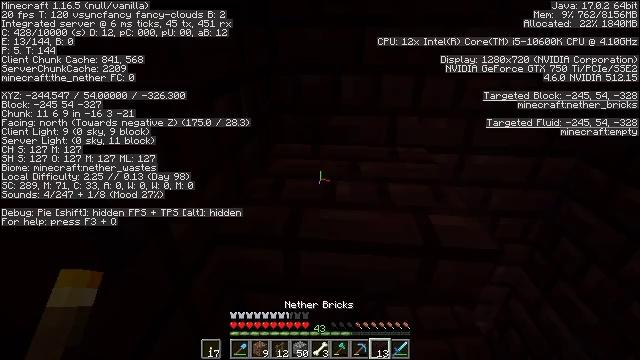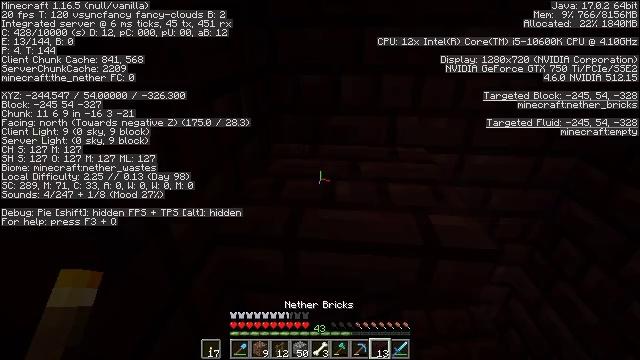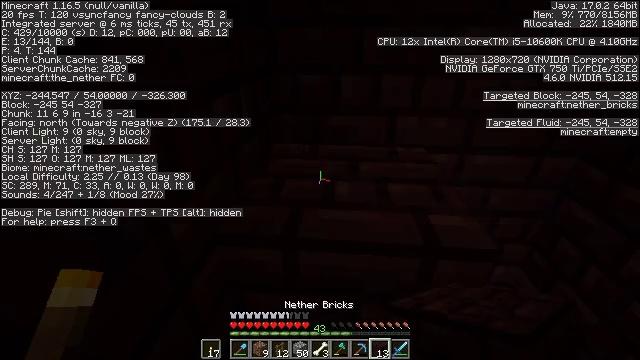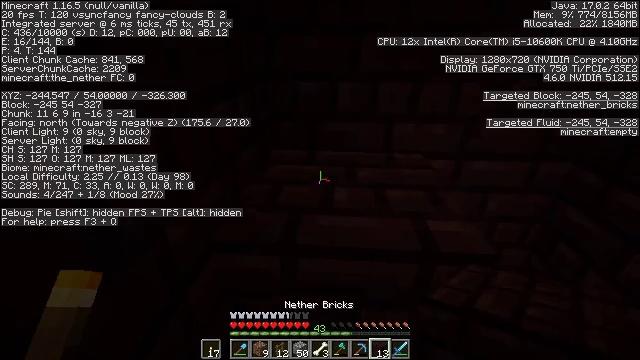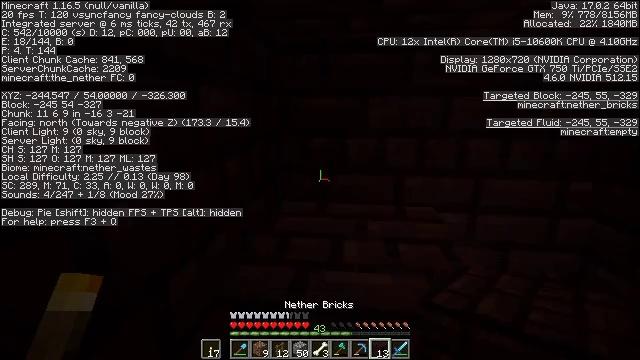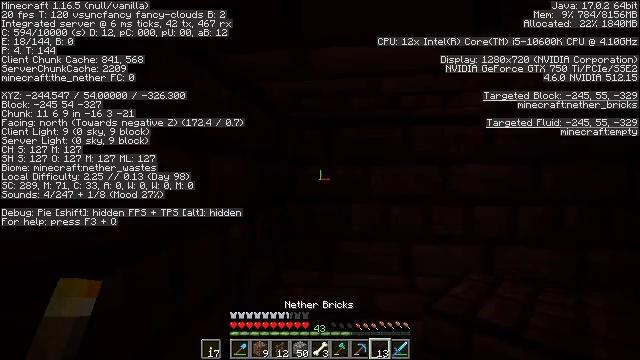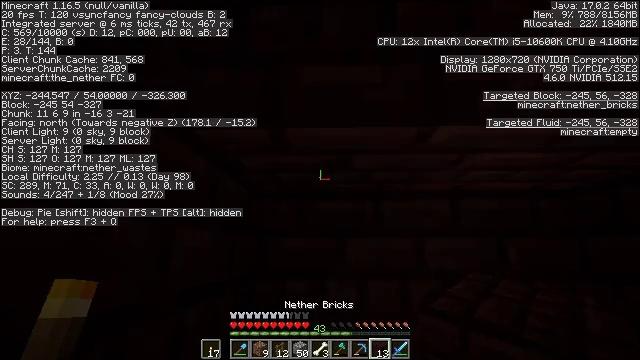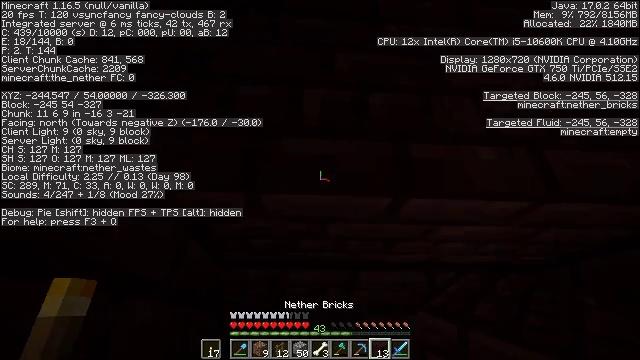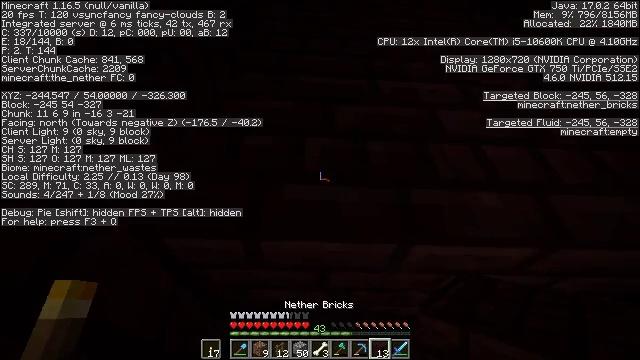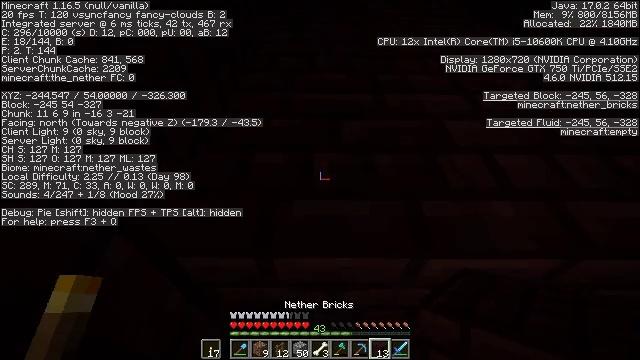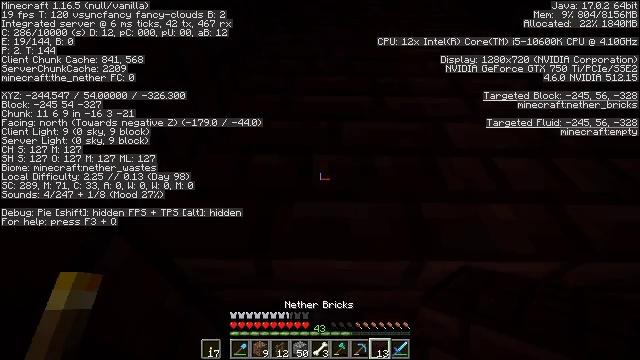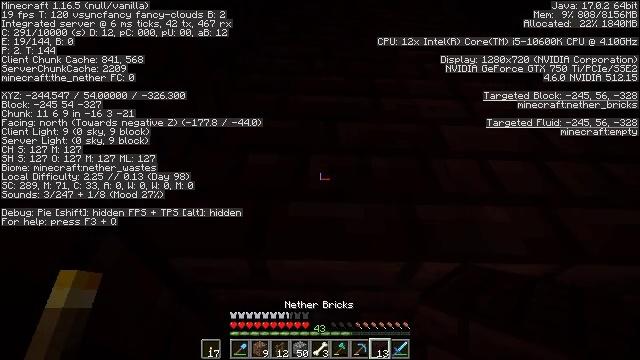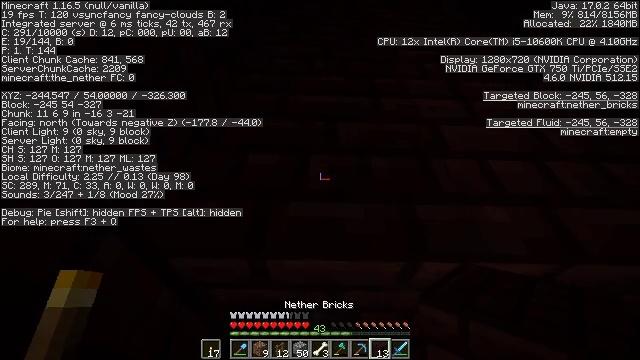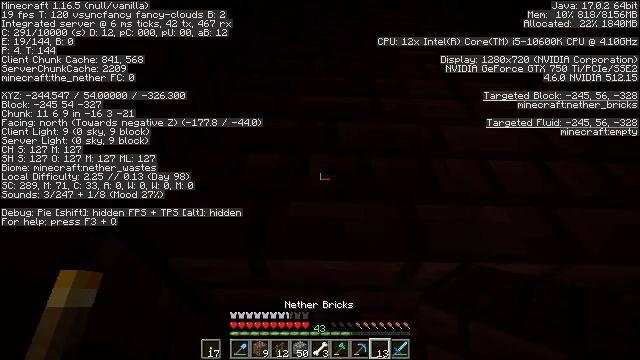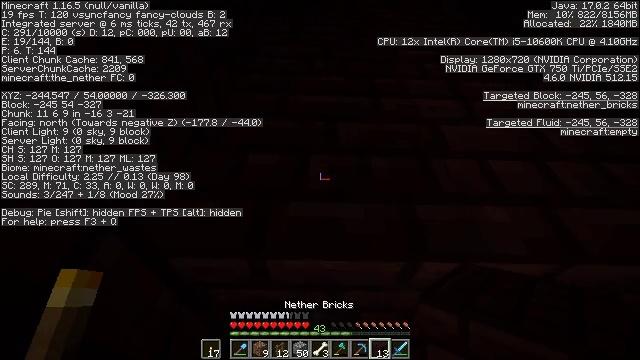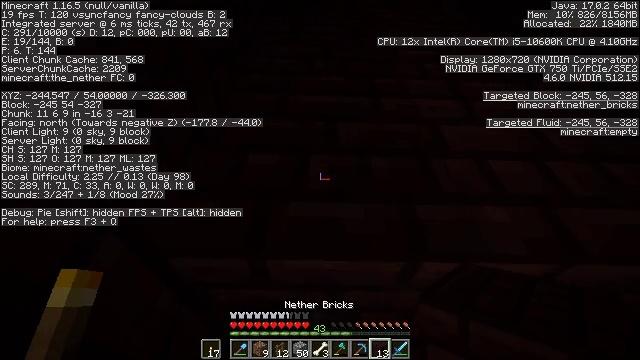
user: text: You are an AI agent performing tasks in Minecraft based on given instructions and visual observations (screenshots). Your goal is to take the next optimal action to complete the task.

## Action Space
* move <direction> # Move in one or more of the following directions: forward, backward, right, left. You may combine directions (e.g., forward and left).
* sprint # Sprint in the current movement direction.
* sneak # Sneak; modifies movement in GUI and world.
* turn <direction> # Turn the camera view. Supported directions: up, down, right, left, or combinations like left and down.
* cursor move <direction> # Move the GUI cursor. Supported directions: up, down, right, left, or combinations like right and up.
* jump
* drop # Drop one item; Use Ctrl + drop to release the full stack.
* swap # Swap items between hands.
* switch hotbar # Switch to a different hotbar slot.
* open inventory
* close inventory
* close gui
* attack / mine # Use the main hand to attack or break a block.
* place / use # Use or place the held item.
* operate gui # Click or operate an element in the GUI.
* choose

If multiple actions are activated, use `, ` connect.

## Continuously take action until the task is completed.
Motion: motion action
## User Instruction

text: Attack the nether bricks to collect them.
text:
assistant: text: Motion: no_op
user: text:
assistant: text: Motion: no_op
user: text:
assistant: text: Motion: turn up
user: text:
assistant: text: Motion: turn left and up
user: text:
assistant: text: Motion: turn up
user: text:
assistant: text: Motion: turn right and up
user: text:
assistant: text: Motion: turn right and up
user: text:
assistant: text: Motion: turn up
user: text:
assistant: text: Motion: turn left and up
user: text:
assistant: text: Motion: no_op
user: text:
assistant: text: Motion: turn right
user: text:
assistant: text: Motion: no_op
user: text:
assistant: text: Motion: no_op
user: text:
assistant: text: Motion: no_op
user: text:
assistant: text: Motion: no_op
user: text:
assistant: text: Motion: move left
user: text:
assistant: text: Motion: move left, turn right
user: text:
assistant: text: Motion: move left
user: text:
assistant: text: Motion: no_op
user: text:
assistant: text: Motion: no_op
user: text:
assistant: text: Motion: no_op
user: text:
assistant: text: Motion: no_op
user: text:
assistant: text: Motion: no_op
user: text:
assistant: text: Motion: no_op
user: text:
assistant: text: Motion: no_op
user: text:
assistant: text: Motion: no_op
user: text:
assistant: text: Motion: no_op
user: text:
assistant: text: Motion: no_op
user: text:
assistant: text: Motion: no_op
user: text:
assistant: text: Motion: no_op